Question: My current situation:
I am using in order to load daily (tab delimited files from AS400 in ) that take up .
My SSIS flow is this:

The first task is a script task:
'''
string path= (string)Dts.Variables["dataPath"].Value;
string name = (string)Dts.Variables["fileName"].Value;
string from = Path.Combine(path, name) + ".tsv";
string to = Path.ChangeExtension(from, "txt");
Dts.Log("Starting "+to.ToUpper(),0,null);
using (StreamReader reader = new StreamReader(from, Encoding.UTF8, false, <PHONE>))
using (StreamWriter writer = new StreamWriter(to,false, Encoding.Unicode, <PHONE>))
{
while (reader.Peek() >= 0)
{
writer.WriteLine(reader.ReadLine());
}
}
'''
I need to make this flow faster. The only part that i have yet to optimize is the script convert to unicode..
I have tried to disable this task and specify in the Bulk insert task that the file is codepage 650001 , but i get an error that the server does not support this codepage. Obviously SSIS does not conver ton the fly utf8->unicode and then send it to SQL Server.
So i am stuck with the task to convert the files prior to bulk insert.
Now i am searching for the fastest way to do this. The current way is fast but i need to know how i can gain performance in this step with other techniques like:
-Powershell ?
-Command-line application (own built console app or any open-source?)
Thanks everyone
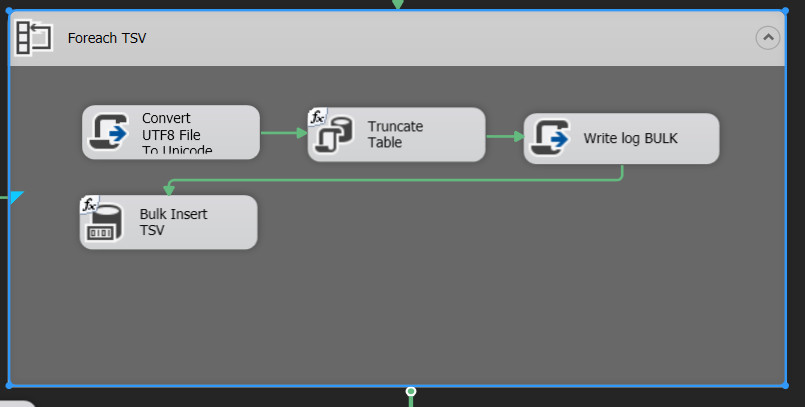
Answer: I tried powershell option and at its best it matches the speed of my existing ssis setup. That is a sinlge task to load,convert,bulk insert into the database.
I also tried a console c# app but it didn't go faster than .
So i ended up with a modified SSIS task as follows:

I just splited the task into 4 tasks that each and everyone of them deals with separate set of text files.